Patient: sex F, age 58
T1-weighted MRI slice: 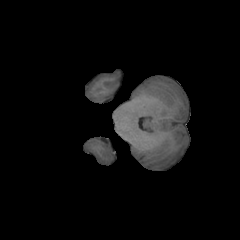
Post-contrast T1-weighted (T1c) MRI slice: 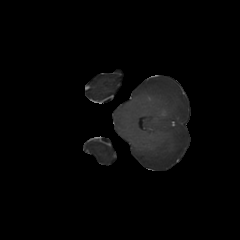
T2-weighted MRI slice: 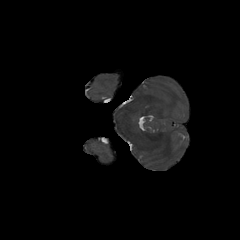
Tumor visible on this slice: no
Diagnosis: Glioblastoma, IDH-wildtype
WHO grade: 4